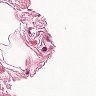
Metastatic tissue present: no